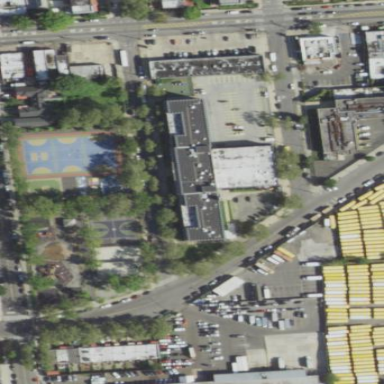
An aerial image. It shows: School building.